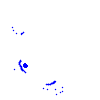
Particle: pion